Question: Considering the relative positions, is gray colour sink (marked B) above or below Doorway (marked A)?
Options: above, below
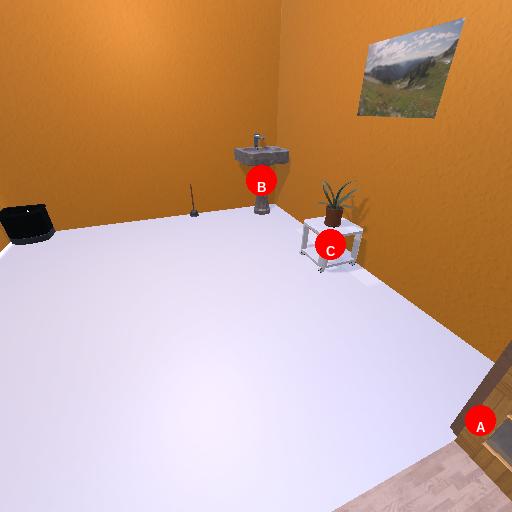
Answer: above